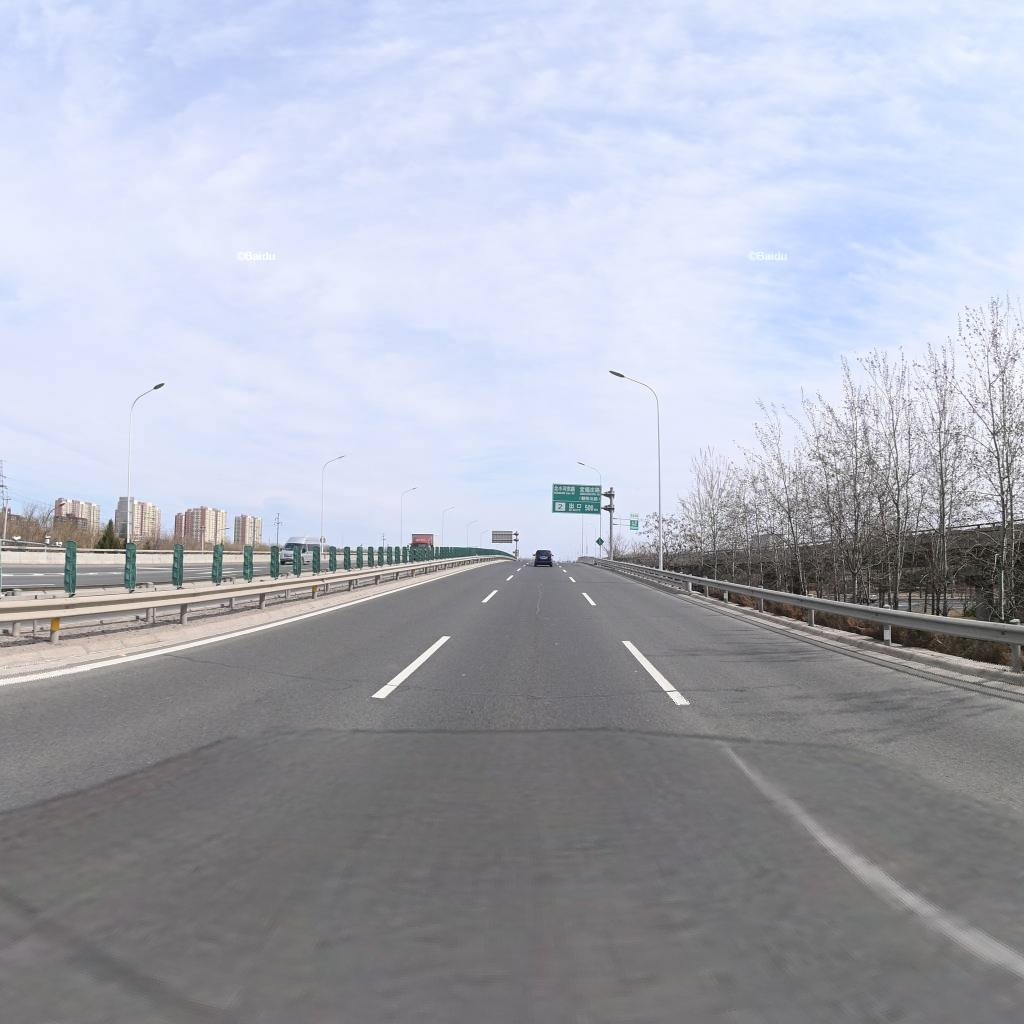
Region: Chaoyang
Road damage annotations: transverse patch, longitudinal patch